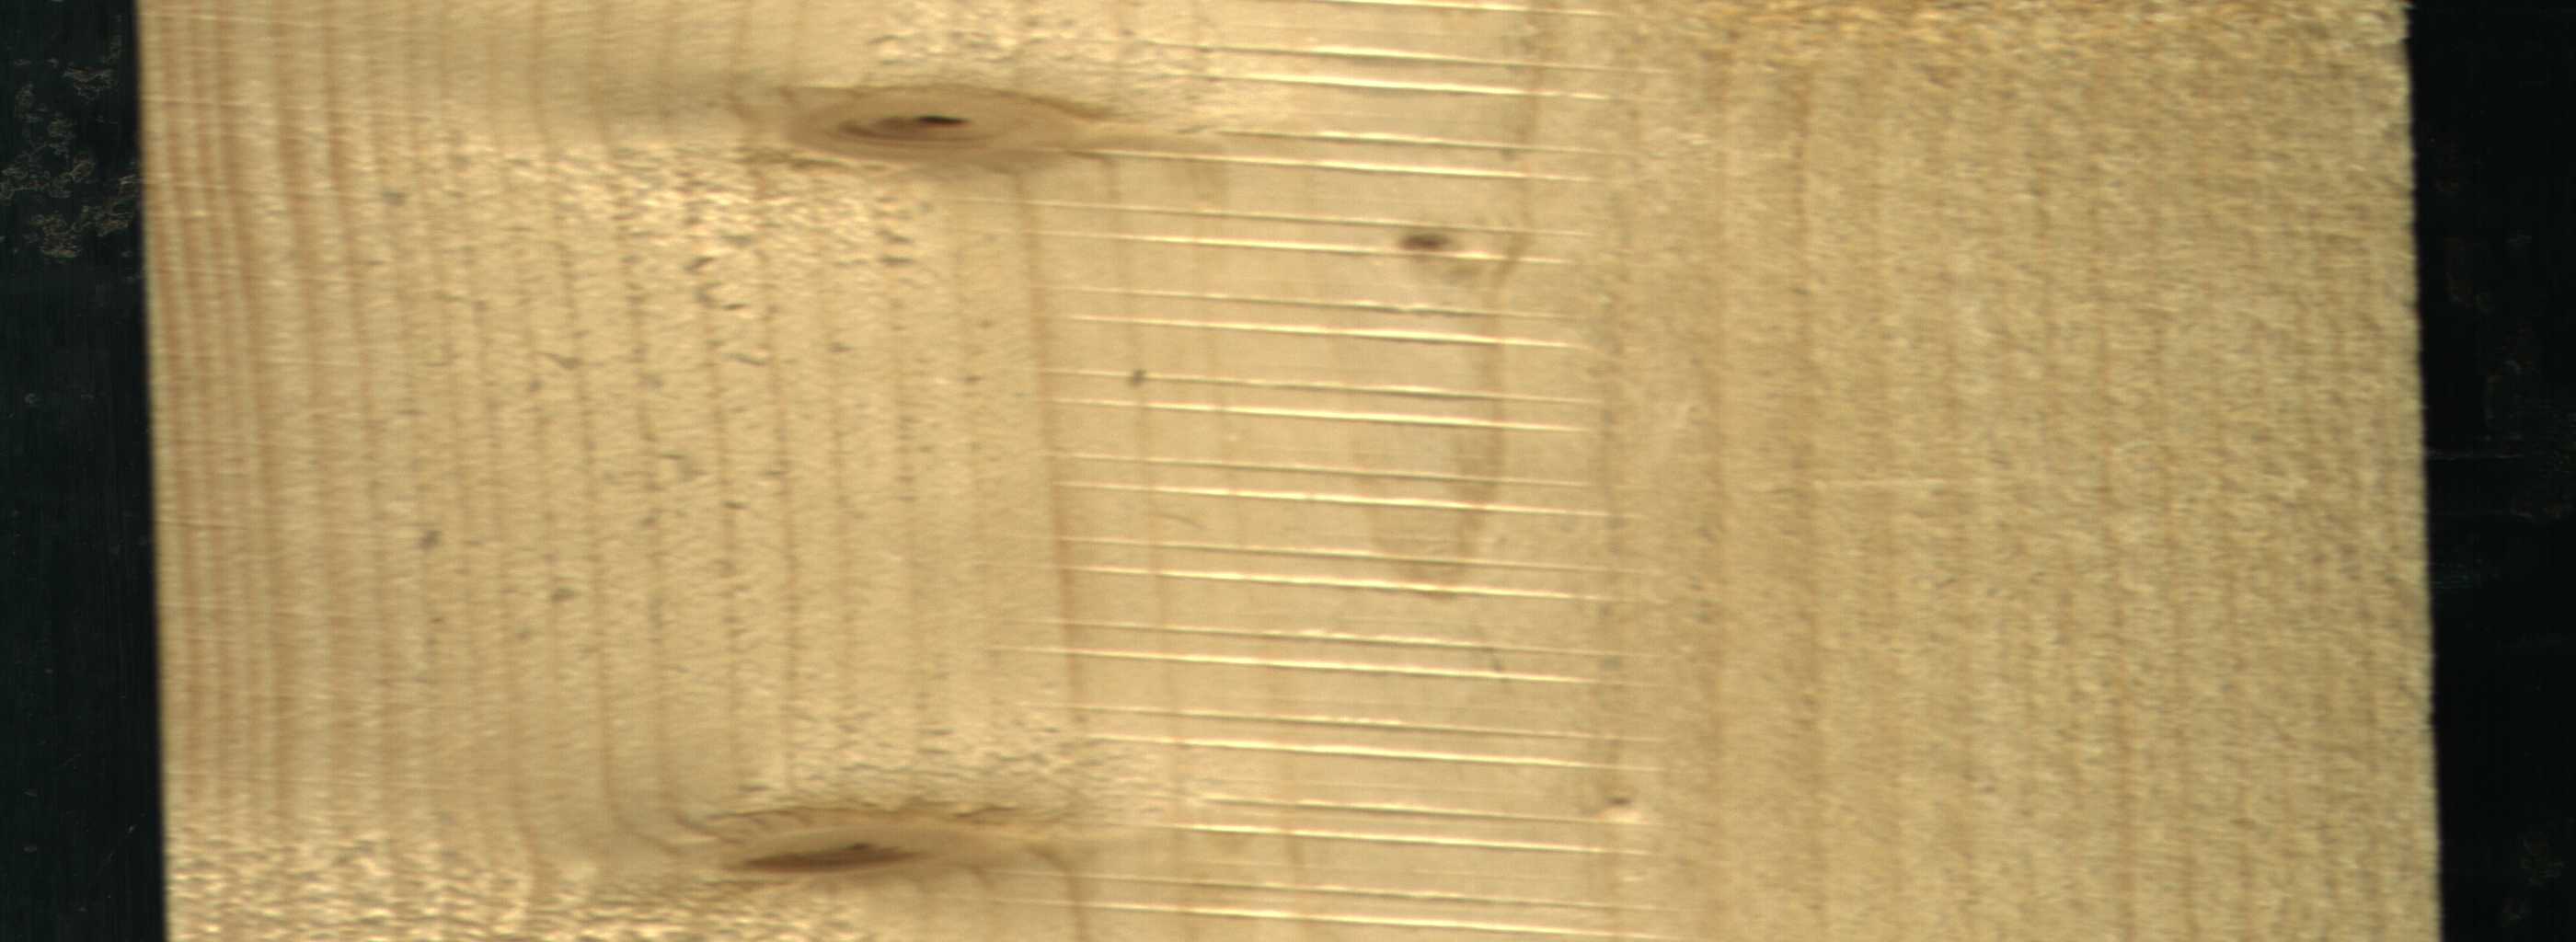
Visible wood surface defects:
Live_Knot
Live_Knot
Live_Knot